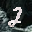
Label: 2